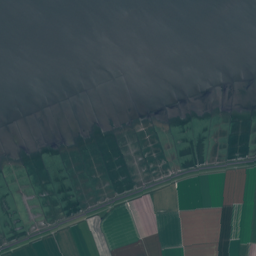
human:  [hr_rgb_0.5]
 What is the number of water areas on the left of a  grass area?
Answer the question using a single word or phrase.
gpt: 1

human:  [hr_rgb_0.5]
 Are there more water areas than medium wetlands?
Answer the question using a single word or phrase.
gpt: no

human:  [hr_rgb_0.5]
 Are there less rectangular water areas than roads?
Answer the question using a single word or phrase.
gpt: yes

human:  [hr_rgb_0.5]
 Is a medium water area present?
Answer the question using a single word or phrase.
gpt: no

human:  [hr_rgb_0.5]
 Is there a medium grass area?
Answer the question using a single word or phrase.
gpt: yes

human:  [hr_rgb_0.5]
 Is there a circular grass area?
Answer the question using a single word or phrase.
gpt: no

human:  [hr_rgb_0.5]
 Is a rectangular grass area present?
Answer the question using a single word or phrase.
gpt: yes

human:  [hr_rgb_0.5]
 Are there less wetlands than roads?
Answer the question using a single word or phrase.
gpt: no

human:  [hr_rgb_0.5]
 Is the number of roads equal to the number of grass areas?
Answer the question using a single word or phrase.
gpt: no

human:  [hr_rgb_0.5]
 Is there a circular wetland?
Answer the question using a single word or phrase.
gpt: no

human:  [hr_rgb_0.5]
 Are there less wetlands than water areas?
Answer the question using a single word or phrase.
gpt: no

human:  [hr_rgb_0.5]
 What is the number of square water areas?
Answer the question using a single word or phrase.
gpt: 0

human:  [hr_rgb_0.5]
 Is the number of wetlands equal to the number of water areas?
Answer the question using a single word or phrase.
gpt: no

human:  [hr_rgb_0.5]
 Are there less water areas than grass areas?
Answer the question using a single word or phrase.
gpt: yes

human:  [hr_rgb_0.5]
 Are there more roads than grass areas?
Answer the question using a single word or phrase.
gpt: no

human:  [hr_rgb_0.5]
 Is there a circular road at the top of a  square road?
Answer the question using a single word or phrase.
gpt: no

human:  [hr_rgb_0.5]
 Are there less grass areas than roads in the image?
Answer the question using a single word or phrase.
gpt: no

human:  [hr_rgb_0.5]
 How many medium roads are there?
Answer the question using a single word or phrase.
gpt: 0

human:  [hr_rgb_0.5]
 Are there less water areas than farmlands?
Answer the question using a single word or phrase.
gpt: yes

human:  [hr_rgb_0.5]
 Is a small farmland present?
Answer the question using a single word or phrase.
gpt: yes

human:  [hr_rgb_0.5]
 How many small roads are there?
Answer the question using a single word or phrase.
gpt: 8

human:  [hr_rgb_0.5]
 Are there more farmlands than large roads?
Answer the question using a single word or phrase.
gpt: yes

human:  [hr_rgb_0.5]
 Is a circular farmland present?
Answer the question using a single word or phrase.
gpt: no

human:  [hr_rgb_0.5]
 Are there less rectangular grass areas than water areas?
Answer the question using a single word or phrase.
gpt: no

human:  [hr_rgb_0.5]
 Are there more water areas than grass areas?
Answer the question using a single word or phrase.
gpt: no

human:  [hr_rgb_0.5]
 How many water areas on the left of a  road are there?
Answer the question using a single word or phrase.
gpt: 1

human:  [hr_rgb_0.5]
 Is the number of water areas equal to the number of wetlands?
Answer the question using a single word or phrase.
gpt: no

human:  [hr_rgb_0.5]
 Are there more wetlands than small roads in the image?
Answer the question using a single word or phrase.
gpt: yes

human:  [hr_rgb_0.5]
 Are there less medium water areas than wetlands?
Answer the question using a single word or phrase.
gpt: yes

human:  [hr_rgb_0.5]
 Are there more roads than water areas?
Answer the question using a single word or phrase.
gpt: yes

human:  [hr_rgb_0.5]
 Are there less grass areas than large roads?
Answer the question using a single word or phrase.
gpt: no

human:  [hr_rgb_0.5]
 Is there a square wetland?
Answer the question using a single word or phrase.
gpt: no

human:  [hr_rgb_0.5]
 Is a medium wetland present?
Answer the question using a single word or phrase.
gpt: yes

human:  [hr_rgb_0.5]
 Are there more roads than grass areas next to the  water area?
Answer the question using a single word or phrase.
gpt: no

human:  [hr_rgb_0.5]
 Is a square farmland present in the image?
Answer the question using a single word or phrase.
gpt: no

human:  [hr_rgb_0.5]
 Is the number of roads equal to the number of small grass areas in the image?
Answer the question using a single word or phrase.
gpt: no